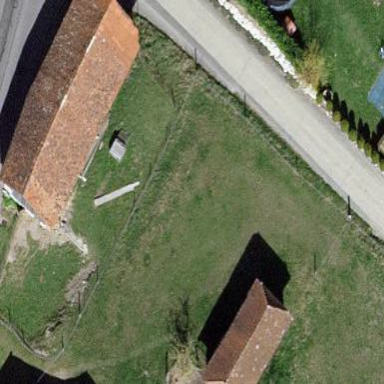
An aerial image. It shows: Simple house.